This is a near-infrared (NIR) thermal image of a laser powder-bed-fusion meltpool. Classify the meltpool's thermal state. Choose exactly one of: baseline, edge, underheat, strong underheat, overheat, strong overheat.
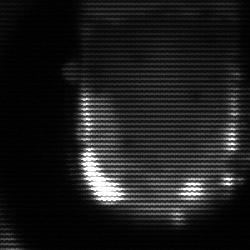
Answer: baseline